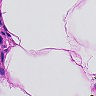
Metastatic tissue present: no